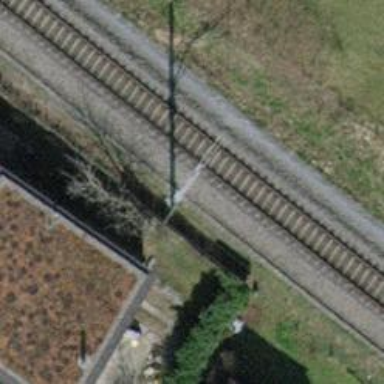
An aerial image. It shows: Single railway track with electrified contact line.